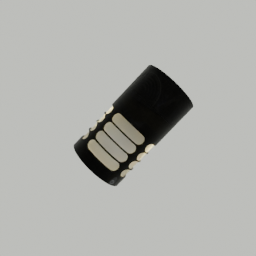
Label: lighting